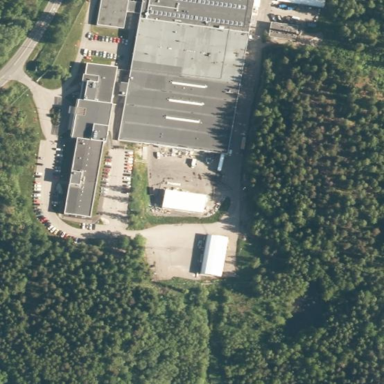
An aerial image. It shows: Industrial building.